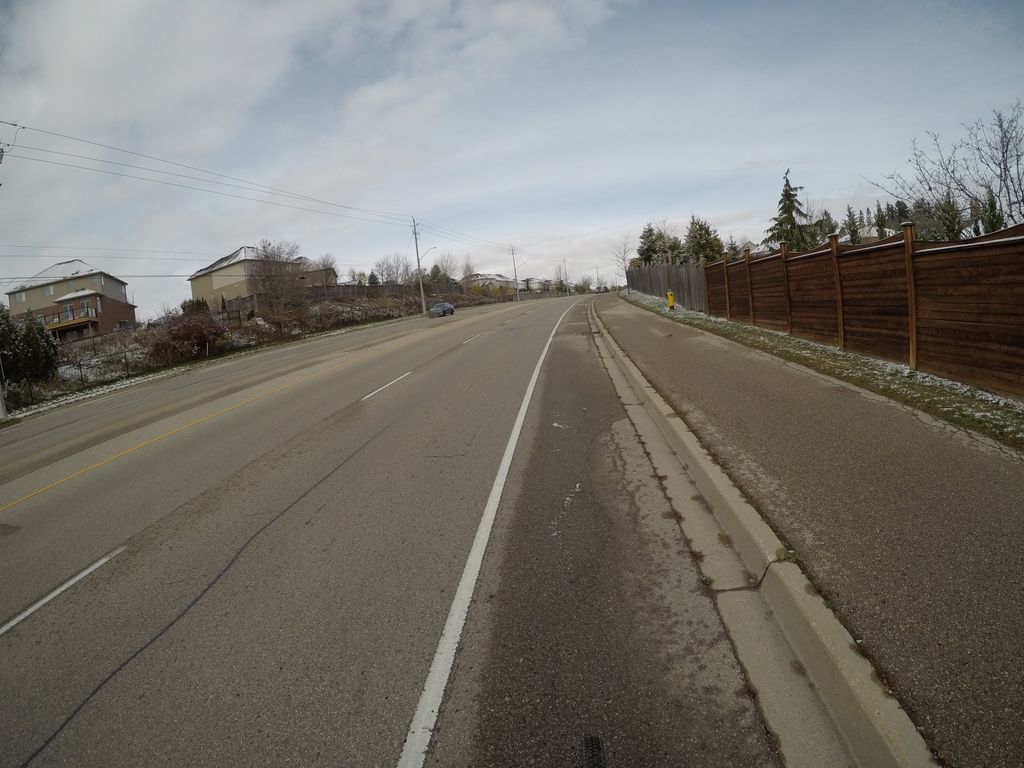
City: kitchener-waterloo